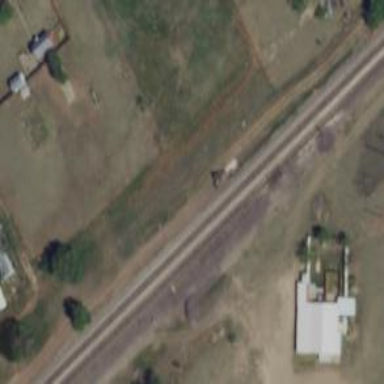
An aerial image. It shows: Railway siding with rails.